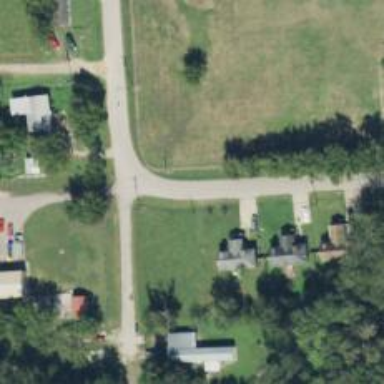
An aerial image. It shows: Residential road.